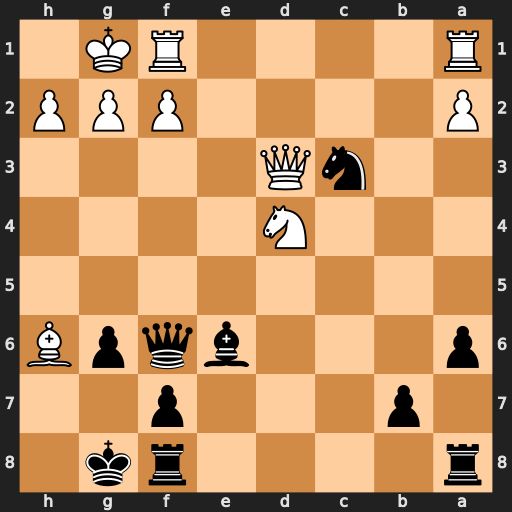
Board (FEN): r4rk1/1p3p2/p3bqpB/8/3N4/2nQ4/P4PPP/R4RK1
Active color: b
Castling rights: -
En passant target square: -
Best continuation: Qxd4 Qxd4 Ne2+ Kh1 Nxd4